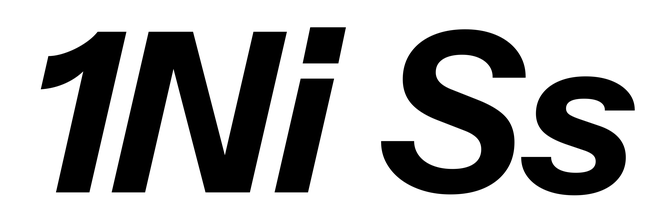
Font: InstrumentSans-Italic_Bold_Italic